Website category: university
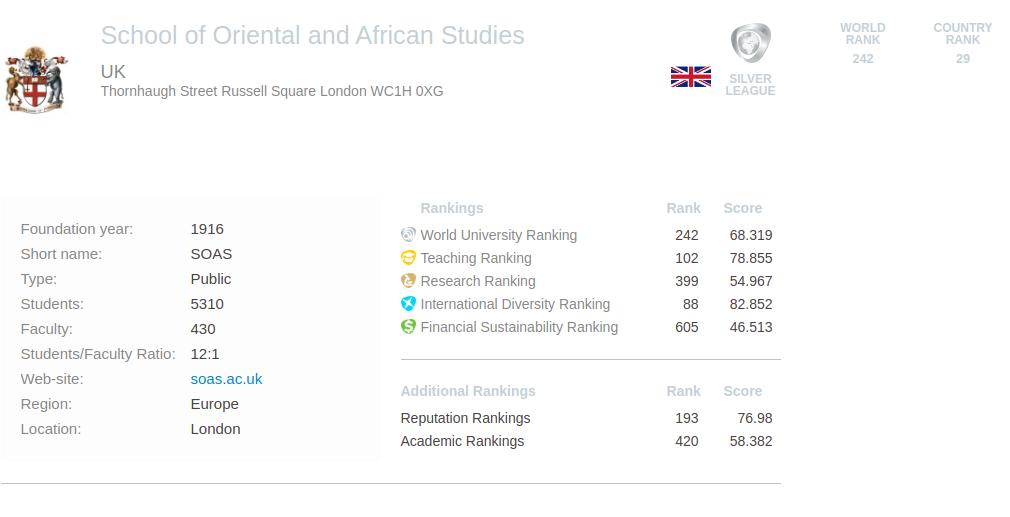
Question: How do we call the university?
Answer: School of Oriental and African Studies

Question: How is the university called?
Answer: School of Oriental and African Studies

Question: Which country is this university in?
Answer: UK

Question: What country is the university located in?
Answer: UK

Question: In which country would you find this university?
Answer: UK

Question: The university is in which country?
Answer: UK

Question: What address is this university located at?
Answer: Thornhaugh Street Russell Square London WC1H 0XG

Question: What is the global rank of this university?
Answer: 242

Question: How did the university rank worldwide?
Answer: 242

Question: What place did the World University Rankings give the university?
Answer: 242

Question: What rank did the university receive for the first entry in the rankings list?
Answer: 242

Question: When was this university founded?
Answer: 1916

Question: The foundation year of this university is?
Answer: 1916

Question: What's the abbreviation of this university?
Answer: SOAS

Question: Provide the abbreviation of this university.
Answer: SOAS

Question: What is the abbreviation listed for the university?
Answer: SOAS

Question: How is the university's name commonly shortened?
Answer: SOAS

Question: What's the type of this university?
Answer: Public

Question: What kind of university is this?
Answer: Public

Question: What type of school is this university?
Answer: Public

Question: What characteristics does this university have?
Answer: Public

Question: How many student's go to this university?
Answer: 5310

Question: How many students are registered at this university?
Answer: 5310

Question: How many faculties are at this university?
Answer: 430

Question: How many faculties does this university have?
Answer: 430

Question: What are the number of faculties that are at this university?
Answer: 430

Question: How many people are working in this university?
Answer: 430

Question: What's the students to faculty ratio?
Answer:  12 : 1

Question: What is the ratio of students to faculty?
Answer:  12 : 1

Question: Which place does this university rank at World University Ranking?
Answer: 242

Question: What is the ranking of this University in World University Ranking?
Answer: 242

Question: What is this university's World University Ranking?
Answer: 242

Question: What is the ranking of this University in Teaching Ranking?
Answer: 102

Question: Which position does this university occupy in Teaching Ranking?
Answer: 102

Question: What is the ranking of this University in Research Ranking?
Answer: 399

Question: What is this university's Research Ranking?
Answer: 399

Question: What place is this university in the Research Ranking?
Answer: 399

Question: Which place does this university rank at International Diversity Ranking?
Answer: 88

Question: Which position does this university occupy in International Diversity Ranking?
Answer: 88

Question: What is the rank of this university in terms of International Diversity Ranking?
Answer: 88

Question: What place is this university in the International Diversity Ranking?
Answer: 88

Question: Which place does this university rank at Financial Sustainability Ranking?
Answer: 605

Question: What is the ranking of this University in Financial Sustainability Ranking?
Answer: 605

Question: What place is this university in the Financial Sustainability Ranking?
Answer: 605

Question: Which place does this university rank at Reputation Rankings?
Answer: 193

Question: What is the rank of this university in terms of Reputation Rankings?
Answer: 193

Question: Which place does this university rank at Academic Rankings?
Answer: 420

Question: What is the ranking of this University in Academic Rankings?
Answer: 420

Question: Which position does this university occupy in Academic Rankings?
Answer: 420

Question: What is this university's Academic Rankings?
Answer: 420

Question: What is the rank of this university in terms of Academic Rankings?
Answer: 420

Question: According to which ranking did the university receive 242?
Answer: World University Ranking

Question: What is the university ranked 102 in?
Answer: Teaching Ranking

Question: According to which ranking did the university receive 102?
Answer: Teaching Ranking

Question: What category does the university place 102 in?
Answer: Teaching Ranking

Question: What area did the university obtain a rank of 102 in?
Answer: Teaching Ranking

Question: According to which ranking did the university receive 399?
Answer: Research Ranking

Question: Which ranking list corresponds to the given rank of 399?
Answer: Research Ranking

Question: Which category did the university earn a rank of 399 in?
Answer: Research Ranking

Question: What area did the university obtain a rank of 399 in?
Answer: Research Ranking

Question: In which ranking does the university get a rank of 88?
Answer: International Diversity Ranking

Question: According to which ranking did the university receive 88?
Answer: International Diversity Ranking

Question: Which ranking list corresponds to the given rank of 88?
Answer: International Diversity Ranking

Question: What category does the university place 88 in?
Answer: International Diversity Ranking